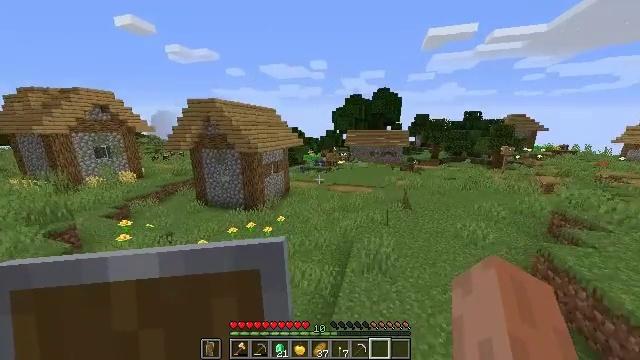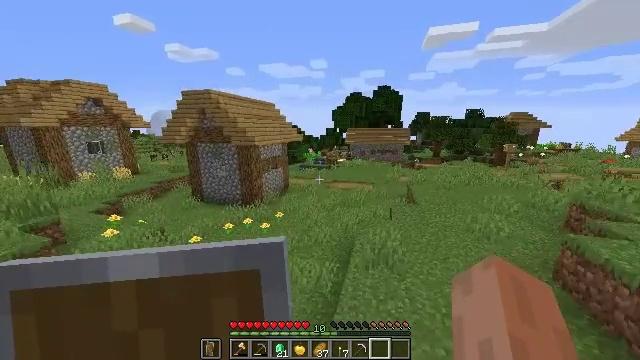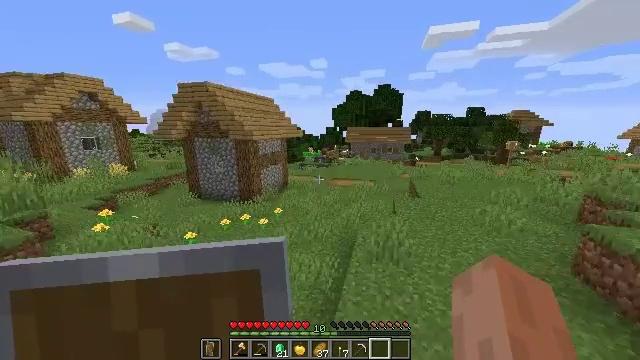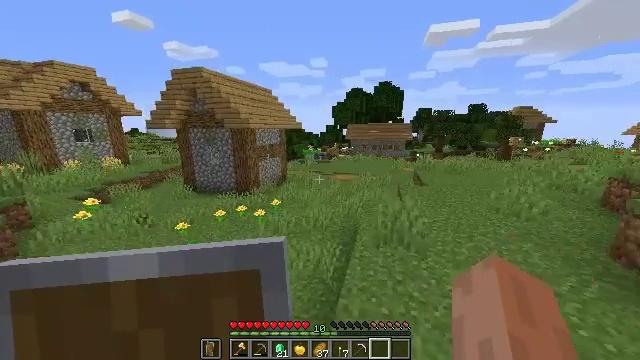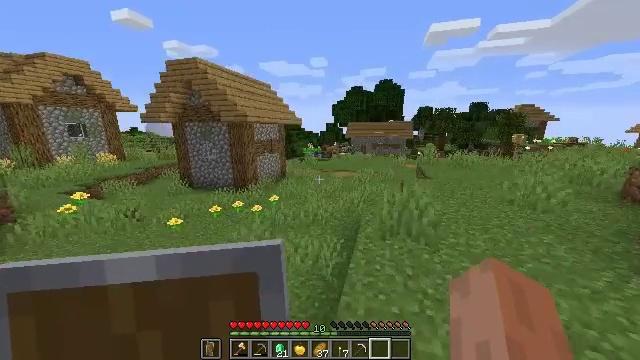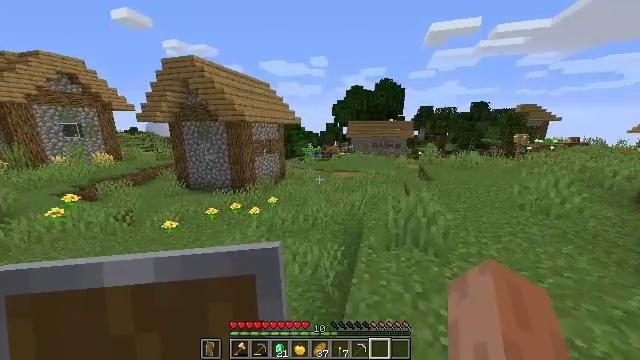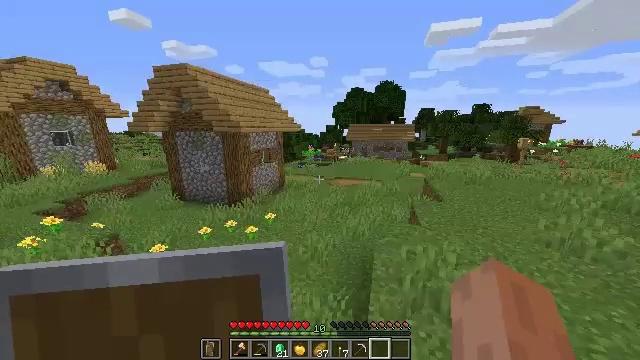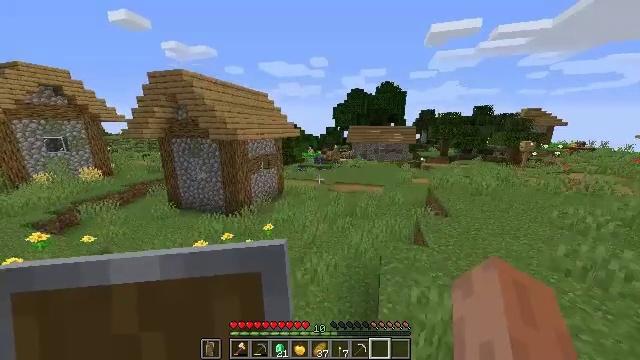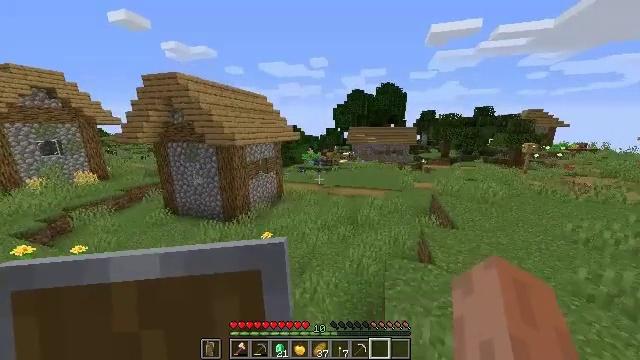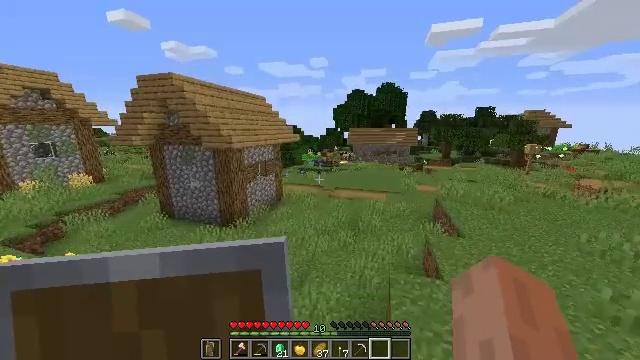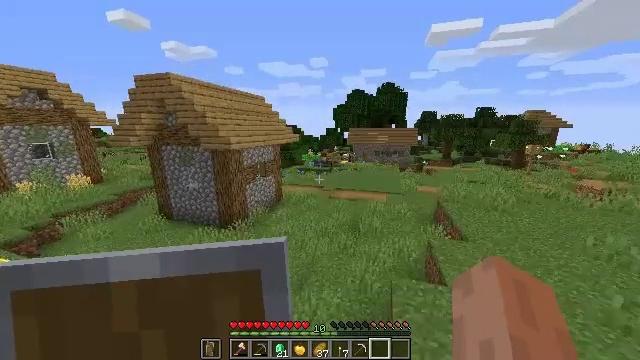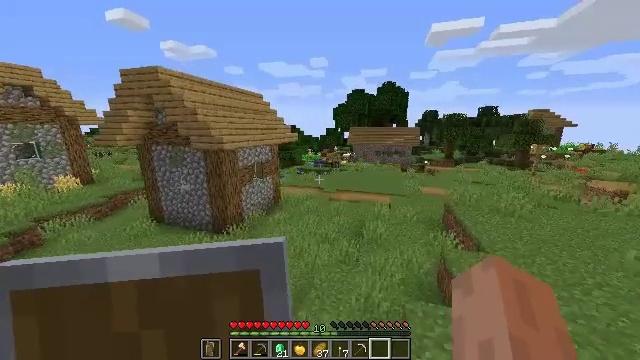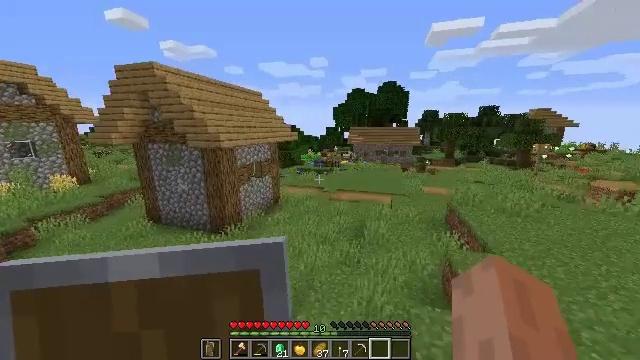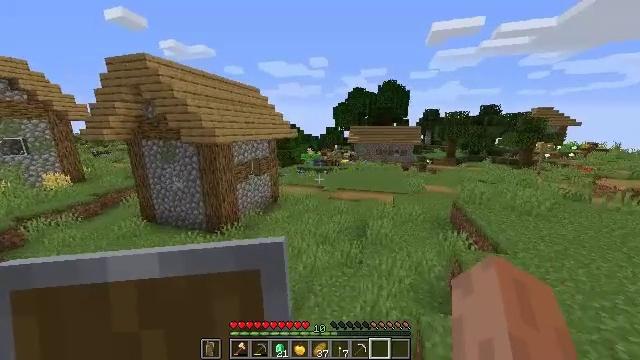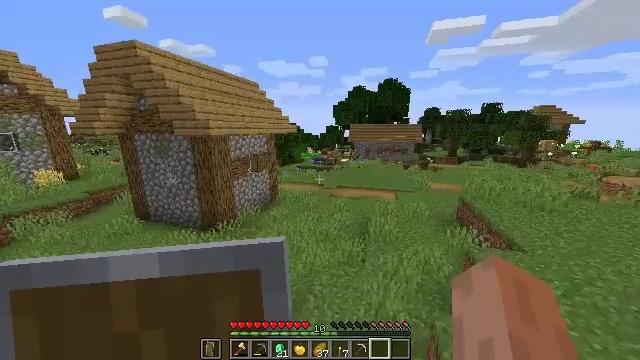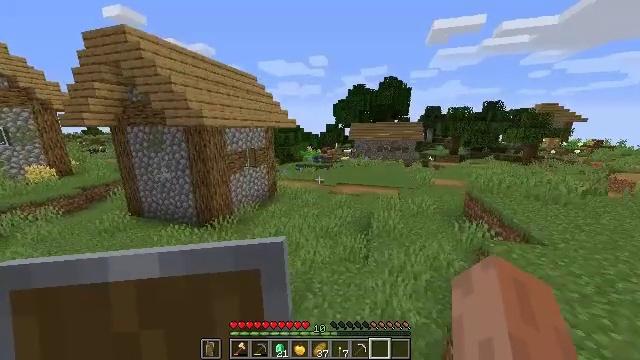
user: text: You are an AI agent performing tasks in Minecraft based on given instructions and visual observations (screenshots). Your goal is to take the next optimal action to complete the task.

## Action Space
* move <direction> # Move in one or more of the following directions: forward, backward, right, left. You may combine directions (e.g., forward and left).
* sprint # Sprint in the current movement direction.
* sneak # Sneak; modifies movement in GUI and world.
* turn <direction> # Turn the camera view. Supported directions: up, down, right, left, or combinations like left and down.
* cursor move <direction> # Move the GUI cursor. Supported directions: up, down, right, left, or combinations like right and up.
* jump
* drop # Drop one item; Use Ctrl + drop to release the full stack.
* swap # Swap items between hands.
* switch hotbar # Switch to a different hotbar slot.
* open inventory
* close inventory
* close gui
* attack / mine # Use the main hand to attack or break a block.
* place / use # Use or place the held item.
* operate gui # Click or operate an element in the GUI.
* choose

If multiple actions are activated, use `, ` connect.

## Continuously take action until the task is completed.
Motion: motion action
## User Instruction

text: Mine the blast furnace.
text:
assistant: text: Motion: move forward, jump
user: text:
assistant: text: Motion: move forward, jump
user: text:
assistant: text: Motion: move forward, jump
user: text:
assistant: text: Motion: move forward, jump
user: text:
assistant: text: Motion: move forward, jump
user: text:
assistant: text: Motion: move forward, jump
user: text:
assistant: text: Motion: move forward, jump
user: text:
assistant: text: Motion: move forward, jump
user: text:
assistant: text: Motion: move forward, jump
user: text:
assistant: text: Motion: move forward, jump
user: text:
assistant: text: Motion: move forward, jump
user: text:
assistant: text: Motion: move forward, jump
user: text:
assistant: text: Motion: move forward, jump
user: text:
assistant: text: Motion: move forward, jump
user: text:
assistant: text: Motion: move forward, jump
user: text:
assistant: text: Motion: move forward, jump
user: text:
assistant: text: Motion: move forward, jump
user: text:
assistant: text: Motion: move forward, jump
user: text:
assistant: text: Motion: move forward, jump
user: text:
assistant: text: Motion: move forward, jump
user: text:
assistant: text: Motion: move forward, jump
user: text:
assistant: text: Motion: move forward, jump
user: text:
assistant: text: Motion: move forward, jump
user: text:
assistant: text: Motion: move forward, jump
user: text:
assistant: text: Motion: move forward, jump
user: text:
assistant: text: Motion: move forward, jump
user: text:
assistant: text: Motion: move forward, jump
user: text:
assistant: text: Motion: move forward, jump
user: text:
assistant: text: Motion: move forward, jump
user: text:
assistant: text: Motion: move forward, jump